Question: I have the following DB Schema :-

### Data is ...
'''
Location Table
1. New York
2. London
3. Tokyo
4. Melbourne
'''
### OtherNames Table (aka Aliases)
'''
1. NYC
1. New York City
4. Home
3. Foo
3. PewPew
'''
What I'm trying to do, as SQL, is get the following results :-
> ID, Name, Name + Aliases
eg.
'''
1 | New York | new york nyc new york city
2 | London | NULL
3 | Tokyo | tokyo foo pewpew
4 | Melbourne | melbourne home
'''
I'm not sure how to get that LAST column.
It's like I want to have a SubQuery which 'COALESCE''s the OtherName.Name field, per Location row... ?
It's related to a <URL>
NOTE: I'm after a TSQL / Non server specific answer. So please don't suggest 'GROUP_CONCAT();'
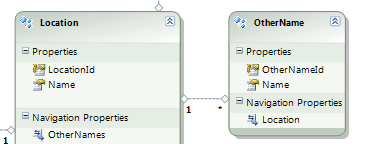
Answer: SQL isn't suited to this kind of operation (1NF violation and all that), therefore the various workarounds in SQL will be vendor-specific. If you want something vendor-independent then use something that will consume vanilla SQL (rather than generate it) e.g. a report writer or 3GL application ;)